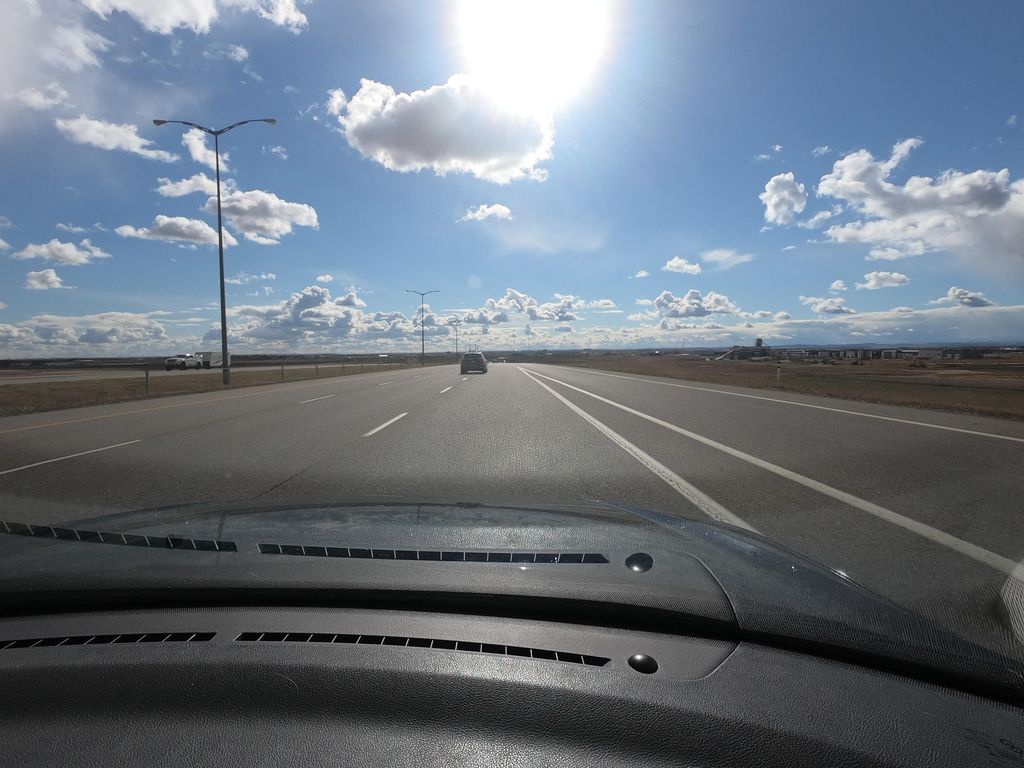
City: calgary